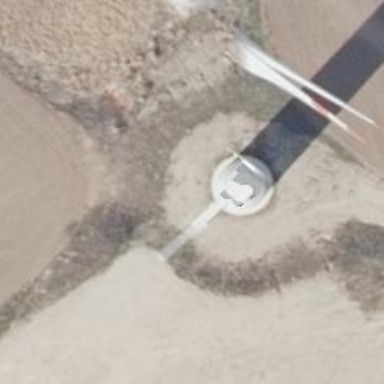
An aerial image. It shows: Wind power generator with horizontal axis wind turbine manufactured by Vestas.